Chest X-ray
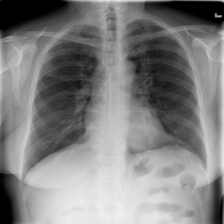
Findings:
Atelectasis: negative
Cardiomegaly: negative
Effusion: negative
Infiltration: positive
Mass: negative
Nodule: negative
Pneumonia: negative
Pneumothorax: negative
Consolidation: negative
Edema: negative
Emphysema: negative
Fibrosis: negative
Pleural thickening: negative
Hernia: negative